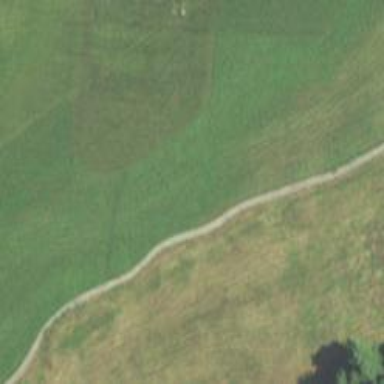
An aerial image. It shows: Path used for both walking and golf.